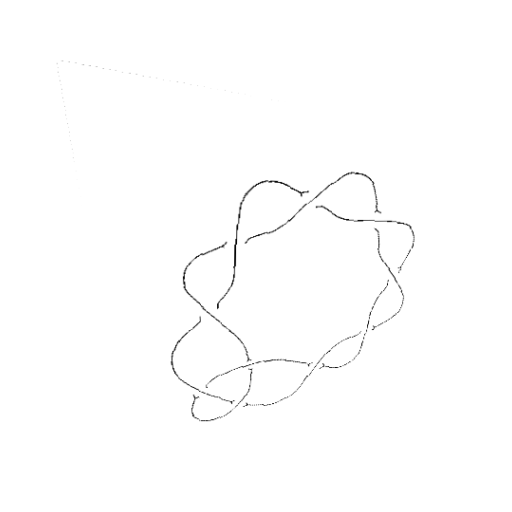
Crossing number: 10